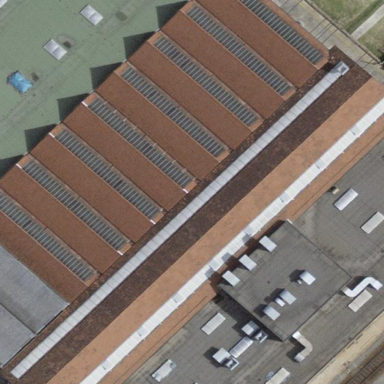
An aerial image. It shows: Industrial building that contains railway workshop.